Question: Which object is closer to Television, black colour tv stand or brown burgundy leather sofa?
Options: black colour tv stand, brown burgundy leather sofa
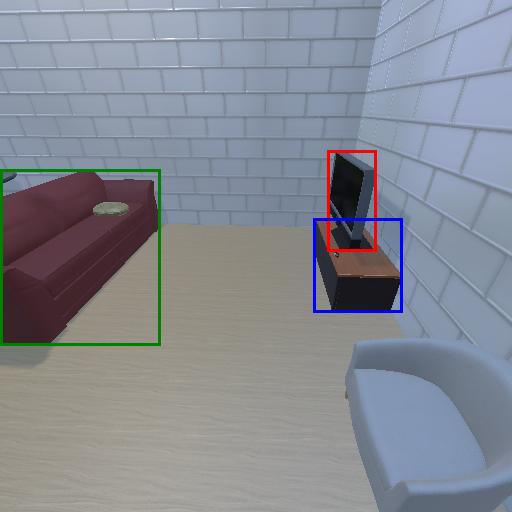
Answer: black colour tv stand